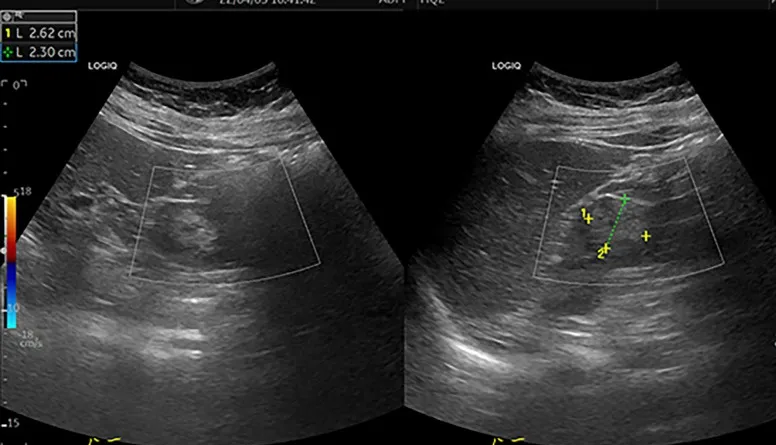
Colour ultrasound. This image shows a moderate echogenic mass of approximately 2.6 cmx2.3 cm in the middle and upper parts of the left kidney, with a clear boundary and regular shape [yellow+ and green+]. CDFI: no blood flow signal in the mass.
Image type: radiology (ultrasound)